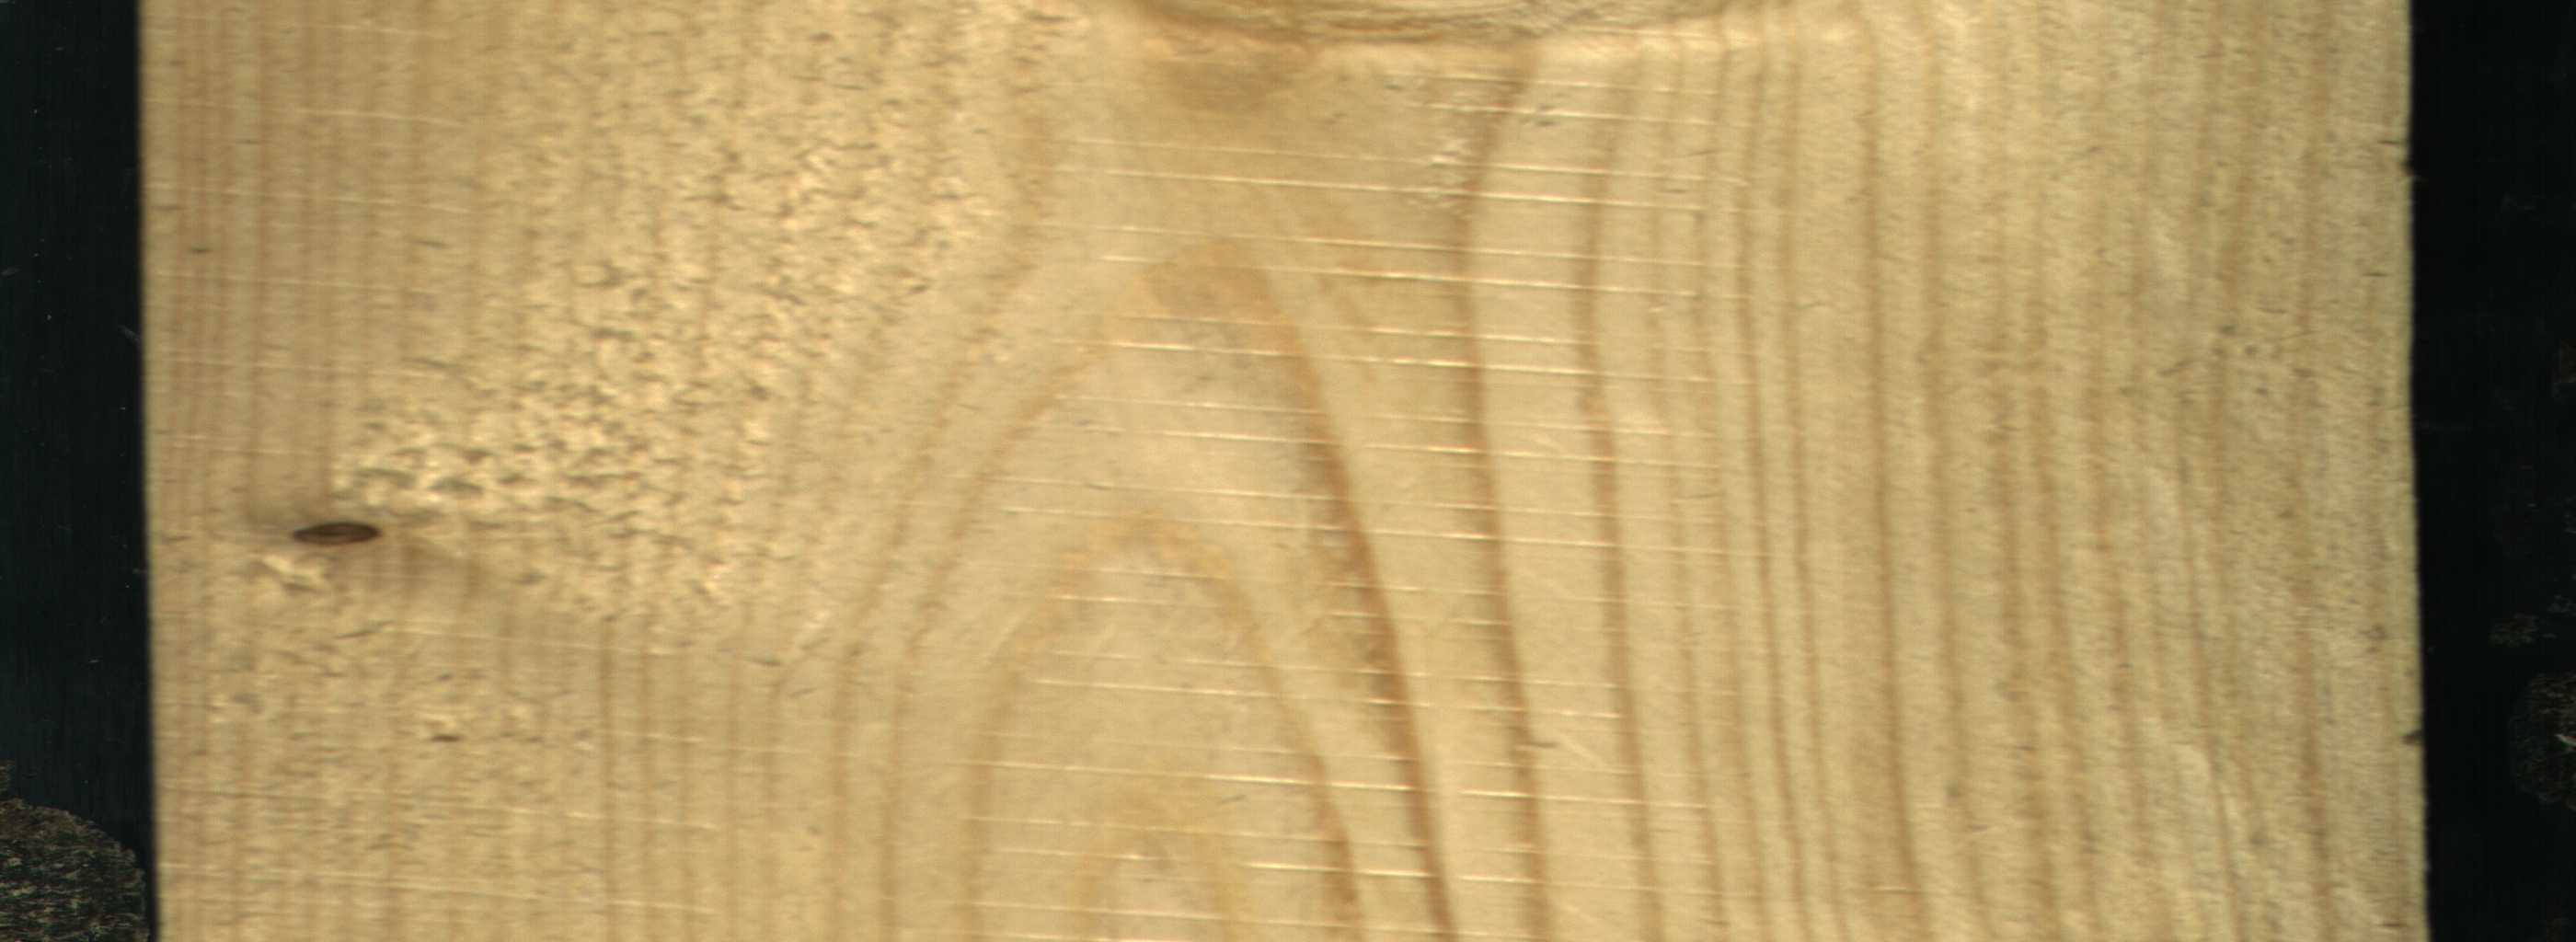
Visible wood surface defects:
Dead_Knot